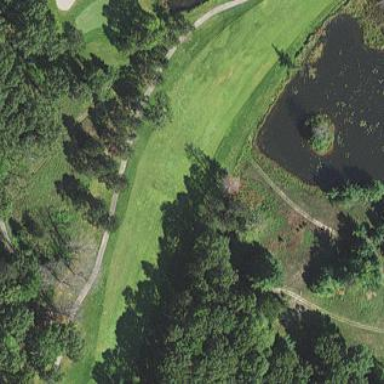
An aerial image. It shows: Golf fairway in the image.